Field crop: maize
Growth stage: 2
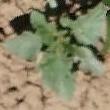
Species: datura